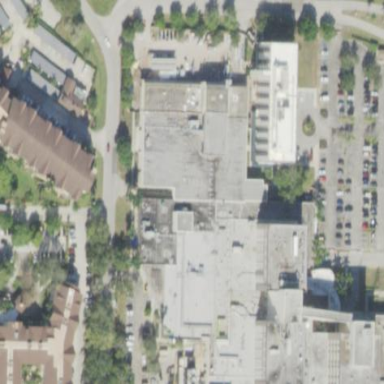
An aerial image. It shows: Hospital building.